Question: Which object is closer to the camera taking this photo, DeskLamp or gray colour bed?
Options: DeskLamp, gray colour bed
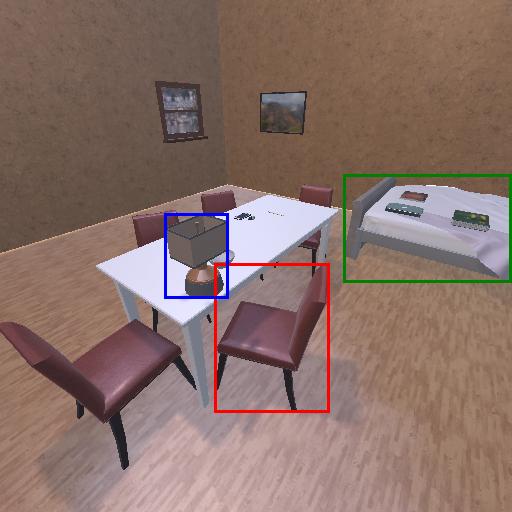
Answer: DeskLamp